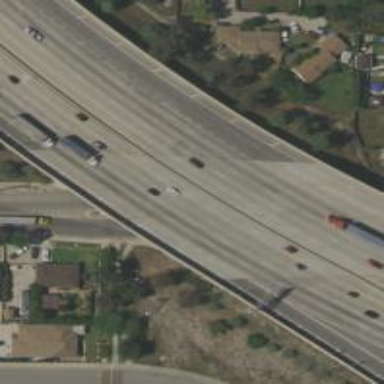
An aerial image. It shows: Motorway bridge.